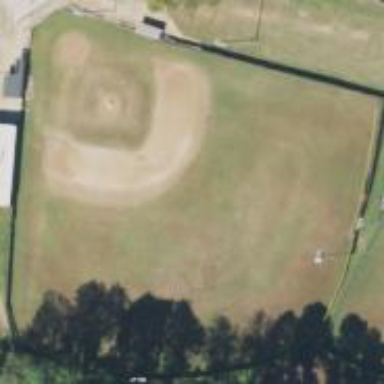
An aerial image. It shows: Baseball pitch for leisure land activities.